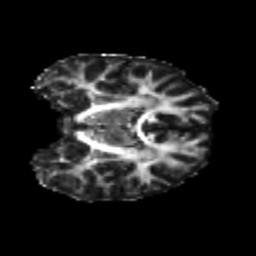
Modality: FA
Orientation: coronal
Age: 21
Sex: female
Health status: healthy
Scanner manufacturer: philips
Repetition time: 7.387 s
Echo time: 0.08599 s